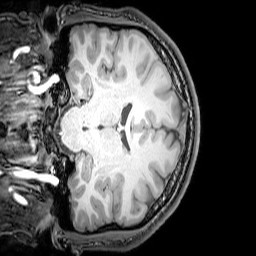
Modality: T1w
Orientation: coronal
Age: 24
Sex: male
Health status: healthy
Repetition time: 0.081 s
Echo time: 0.037 s